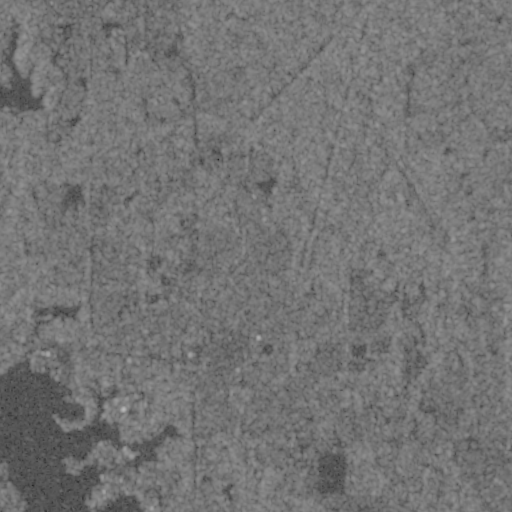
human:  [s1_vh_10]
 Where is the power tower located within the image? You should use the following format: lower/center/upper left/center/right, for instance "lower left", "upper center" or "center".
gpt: The power tower is located in the lower left of the image.
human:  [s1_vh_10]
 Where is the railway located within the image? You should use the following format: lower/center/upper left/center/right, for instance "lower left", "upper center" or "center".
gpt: The railway is located in the upper left of the image.
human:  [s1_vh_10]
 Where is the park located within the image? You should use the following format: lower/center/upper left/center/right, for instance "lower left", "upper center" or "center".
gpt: There is no park in the image.

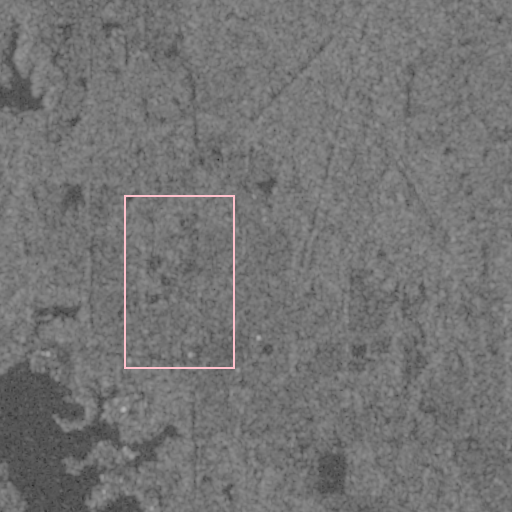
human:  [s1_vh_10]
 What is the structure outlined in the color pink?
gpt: There is no pink outline.
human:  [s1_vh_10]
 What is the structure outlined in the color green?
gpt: There is no structure outlined in green.